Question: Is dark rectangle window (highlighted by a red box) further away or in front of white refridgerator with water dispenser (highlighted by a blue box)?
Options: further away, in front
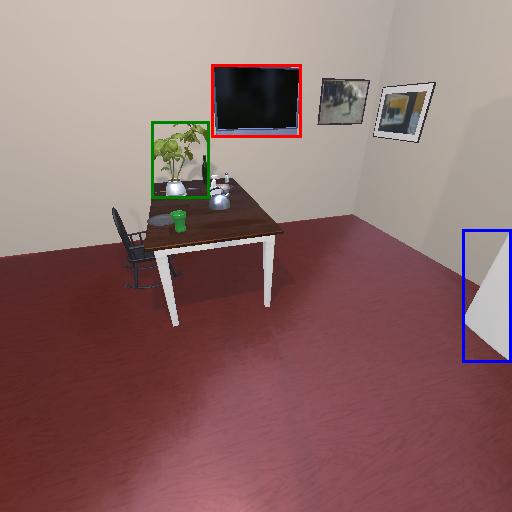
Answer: further away